Field crop: maize
Growth stage: 2
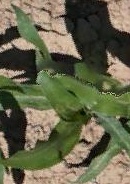
Species: maize